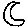
Label: moon